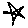
Label: star